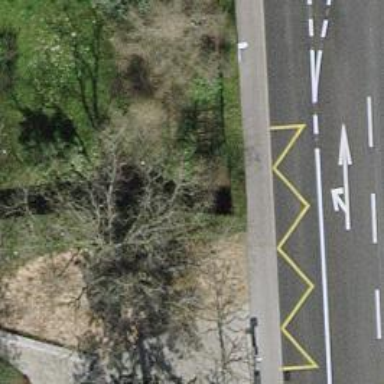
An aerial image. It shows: Bus stop with platform for public transport.